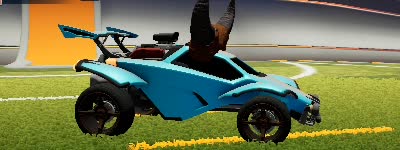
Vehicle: octane